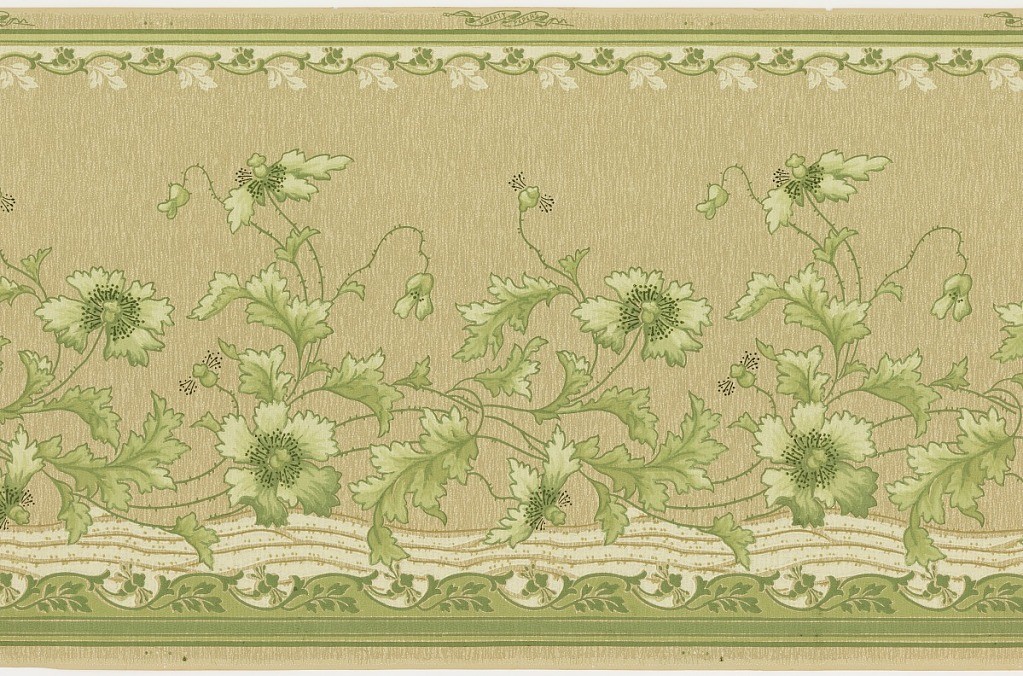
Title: Frieze
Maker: Liberty Wall Paper Company, Schuylerville, New York
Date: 1905–1915
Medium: Machine-printed paper
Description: Horizontal ribbon-like stripe with lines crisscrossing horizontallyally inside it, and with green flower vines twisting above them. Background has an overall wavy line and dot pattern. Top and bottom have bands of waving floral vines. Ground is beige. Printed in beige, green, and cream.
Printed in selvedge: "Standard Papers"